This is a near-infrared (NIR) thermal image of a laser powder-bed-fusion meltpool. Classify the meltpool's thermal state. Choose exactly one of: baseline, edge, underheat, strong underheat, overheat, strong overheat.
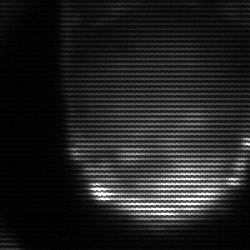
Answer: edge